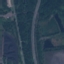
Label: Highway